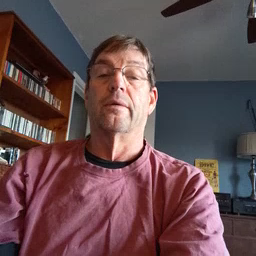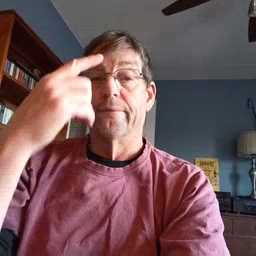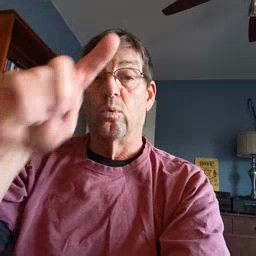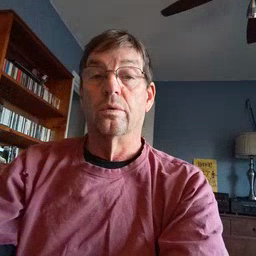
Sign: for